Question: I am relatively new to entity framework and I've been trying to write a Linq statement with Lambda that includes a simple join. I have three tables: Staff - StaffRole - Role.

I want a staff member in a certain role that satisfies a certain condition. Its very simple to write this in regular SQL:
'''
SELECT *
FROM Staff s
INNER JOIN StaffRole sr ON s.StaffId = sr.StaffId
INNER JOIN Role r ON sr.RoleId = r.RoleId
WHERE r.Description = 'SpecialisedHealthManager'
AND s.PrimaryShm = 0
'''
Now, writing it in a Linq statement has not given me much luck. I'm thinking it would be something like this:
'''
var actingShm = db.Staff.Join(db.StaffRole,
inner => inner.StaffId,
outer => outer.Role,
(outer, inner) => new
{
StaffId = inner.StaffId,
FirstName = inner.Staff.FirstName,
Surname = inner.Staff.Surname,
SamAccountName = inner.Staff.SamAccountName,
RoleId = outer.Description
});
'''
Needless to say, this is not working..
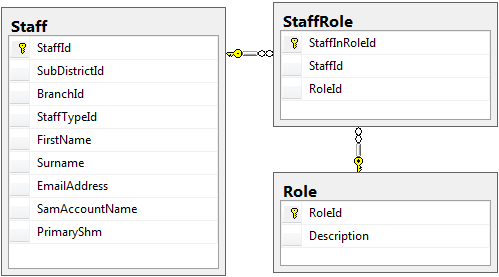
Answer: Try using it this way:
'''
var list = from s in Staff
join sr in StaffRole on s.StaffId equals sr.StaffId
join r in Role on sr.RoleId equals r.RoleId
where r.Description == 'SpecialisedHealthManager' && s.PrimaryShm == 0
select new
{
StaffId = s.StaffId,
FirstName = s.Staff.FirstName,
Surname = s.Staff.Surname,
SamAccountName = s.Staff.SamAccountName,
RoleId = r.Description
});
'''